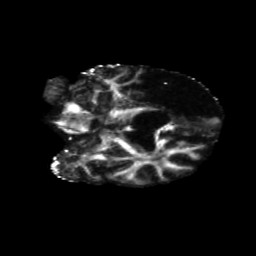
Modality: FA
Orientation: coronal
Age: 68
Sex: male
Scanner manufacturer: siemens
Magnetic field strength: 3 T
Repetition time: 5.47 s
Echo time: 0.0854 s